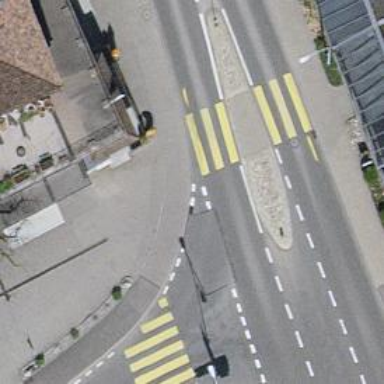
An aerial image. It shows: Uncontrolled zebra crossing with central island.